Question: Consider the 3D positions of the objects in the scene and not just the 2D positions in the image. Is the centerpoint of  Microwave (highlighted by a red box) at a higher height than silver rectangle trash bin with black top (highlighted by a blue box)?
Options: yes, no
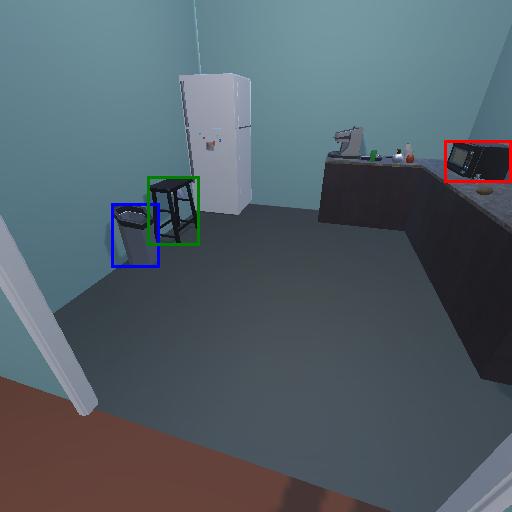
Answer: yes